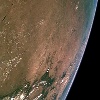
Label: land